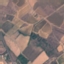
Land use / land cover class: PermanentCrop